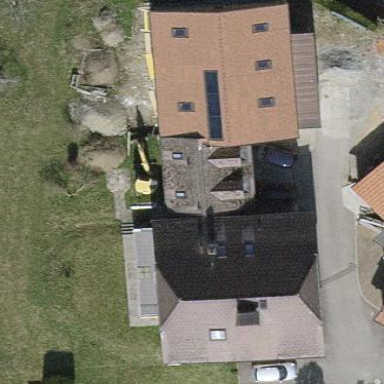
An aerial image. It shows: Shed.